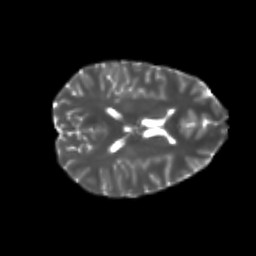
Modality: T2w
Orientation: axial
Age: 22
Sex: female
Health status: healthy
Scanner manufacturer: philips
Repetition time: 7.389 s
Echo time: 0.08599 s